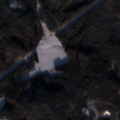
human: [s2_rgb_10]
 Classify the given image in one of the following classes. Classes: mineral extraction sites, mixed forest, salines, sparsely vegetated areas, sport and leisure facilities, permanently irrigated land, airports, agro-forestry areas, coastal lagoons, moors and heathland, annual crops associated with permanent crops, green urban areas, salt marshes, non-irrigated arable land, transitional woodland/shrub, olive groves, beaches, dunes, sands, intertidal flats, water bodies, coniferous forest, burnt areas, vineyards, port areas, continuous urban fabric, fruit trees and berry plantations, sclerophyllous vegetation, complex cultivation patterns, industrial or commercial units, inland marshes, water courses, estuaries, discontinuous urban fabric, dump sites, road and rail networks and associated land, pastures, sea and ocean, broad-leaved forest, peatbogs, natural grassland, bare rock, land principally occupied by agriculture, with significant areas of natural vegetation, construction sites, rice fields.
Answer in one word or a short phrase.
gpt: non-irrigated arable land, coniferous forest